Question: I have a FormView wired up to a LinqDataSource that I'd like to filter by query string. Basically, if an ID is passed in through the query string, I'd like to only show that record, otherwise if no ID is supplied just show them all. I have managed to get this to work using a couple different methods, however every time I try to save the data in the FormView I'm getting the exception: 'Operator '==' incompatible with operand types 'Int32?' and 'Object''.
The above exception is raised when I call 'FormView.UpdateItem(true)'. Here is how I filter the LinqDataSource:
'''
protected void ldsIncidents_Selecting(object sender, LinqDataSourceSelectEventArgs e)
{
if (!String.IsNullOrEmpty(Request.QueryString["id"]))
{
e.Result = db.Incidents.Where(i => i.Incident_Number == Convert.ToInt32(Request.QueryString["id"]));
}
}
'''
The exception is thrown when I call 'FormView.UpdateItem(true)'. As soon as I remove the code from the 'Selecting' event above, everything works as it should but I can no longer filter the data. I have also tried dynamically adding WhereParameters to the LinqDataSource, but the same thing happens. Does anybody know why this is happening or how to fix it? Here is my stack trace if it helps:
'''
Exception Type: System.Web.Query.Dynamic.ParseException
Message: Operator '==' incompatible with operand types 'Int32?' and 'Object'
Stack Trace:
at System.Web.Query.Dynamic.ExpressionParser.CheckAndPromoteOperands(Type signatures, String opName, Expression& left, Expression& right, Int32 errorPos)
at System.Web.Query.Dynamic.ExpressionParser.ParseComparison()
at System.Web.Query.Dynamic.ExpressionParser.ParseLogicalAnd()
at System.Web.Query.Dynamic.ExpressionParser.ParseLogicalOr()
at System.Web.Query.Dynamic.ExpressionParser.ParseExpression()
at System.Web.Query.Dynamic.ExpressionParser.Parse(Type resultType)
at System.Web.Query.Dynamic.DynamicExpression.ParseLambda(ParameterExpression[] parameters, Type resultType, String expression, Object[] values)
at System.Web.Query.Dynamic.DynamicExpression.ParseLambda(Type itType, Type resultType, String expression, Object[] values)
at System.Web.Query.Dynamic.DynamicQueryable.Where(IQueryable source, String predicate, Object[] values)
at System.Web.UI.WebControls.DynamicQueryableWrapper.Where(IQueryable source, String predicate, Object[] values)
at System.Web.UI.WebControls.QueryableDataSourceView.ExecuteQueryExpressions(IQueryable source, QueryContext context)
at System.Web.UI.WebControls.QueryableDataSourceView.ExecuteQuery(IQueryable source, QueryContext context)
at System.Web.UI.WebControls.LinqDataSourceView.ExecuteSelect(DataSourceSelectArguments arguments)
at System.Web.UI.DataSourceView.Select(DataSourceSelectArguments arguments, DataSourceViewSelectCallback callback)
at System.Web.UI.WebControls.DataBoundControl.PerformSelect()
at System.Web.UI.WebControls.BaseDataBoundControl.DataBind()
at System.Web.UI.WebControls.GridView.DataBind()
at System.Web.UI.WebControls.BaseDataBoundControl.EnsureDataBound()
at System.Web.UI.WebControls.CompositeDataBoundControl.CreateChildControls()
at System.Web.UI.Control.EnsureChildControls()
at System.Web.UI.WebControls.CompositeDataBoundControl.get_Controls()
at System.Web.UI.WebControls.DataBoundControlHelper.ExtractValuesFromBindableControls(IOrderedDictionary dictionary, Control container)
at System.Web.UI.WebControls.DataBoundControlHelper.ExtractValuesFromBindableControls(IOrderedDictionary dictionary, Control container)
at System.Web.UI.WebControls.DataBoundControlHelper.ExtractValuesFromBindableControls(IOrderedDictionary dictionary, Control container)
at System.Web.UI.WebControls.DataBoundControlHelper.ExtractValuesFromBindableControls(IOrderedDictionary dictionary, Control container)
at System.Web.UI.WebControls.DataBoundControlHelper.ExtractValuesFromBindableControls(IOrderedDictionary dictionary, Control container)
at System.Web.UI.WebControls.DataBoundControlHelper.ExtractValuesFromBindableControls(IOrderedDictionary dictionary, Control container)
at System.Web.UI.WebControls.DataBoundControlHelper.ExtractValuesFromBindableControls(IOrderedDictionary dictionary, Control container)
at System.Web.UI.WebControls.DataBoundControlHelper.ExtractValuesFromBindableControls(IOrderedDictionary dictionary, Control container)
at System.Web.UI.WebControls.FormView.ExtractRowValues(IOrderedDictionary fieldValues, Boolean includeKeys)
at System.Web.UI.WebControls.FormView.HandleUpdate(String commandArg, Boolean causesValidation)
at System.Web.UI.WebControls.FormView.UpdateItem(Boolean causesValidation)
at PRIDE.Pages.Incidents.View.btnSaveIncident_Click(Object sender, EventArgs e) in C:\Users\hopfnejo\Documents\Development Projects\PRIDE\PRIDE\Pages\Incidents\View.aspx.cs:line 317
'''
---
Here are the contents of the FormView's 'ItemUpdating' event:
'''
protected void fvIncident_ItemUpdating(object sender, FormViewUpdateEventArgs e)
{
TabContainer tc = fvIncident.FindControl("tcMain") as TabContainer;
e.NewValues["Division"] = (tc.Tabs[0].FindControl("cboDivision") as DropDownList).SelectedValue;
e.NewValues["Safety"] = (tc.Tabs[0].FindControl("chkSafety") as CheckBox).Checked;
e.NewValues["Quality"] = (tc.Tabs[0].FindControl("chkQuality") as CheckBox).Checked;
e.NewValues["Cost"] = (tc.Tabs[0].FindControl("chkCost") as CheckBox).Checked;
e.NewValues["Production"] = (tc.Tabs[0].FindControl("chkProduction") as CheckBox).Checked;
e.NewValues["Environment"] = (tc.Tabs[0].FindControl("chkEnvironment") as CheckBox).Checked;
e.NewValues["Department"] = (tc.Tabs[0].FindControl("cboDepartment") as DropDownList).SelectedValue;
e.NewValues["Area"] = (tc.Tabs[0].FindControl("cboArea") as DropDownList).SelectedValue;
e.NewValues["Initiated_By"] = (tc.Tabs[0].FindControl("txtInitiatedBy") as TextBox).Text;
e.NewValues["KRA_Notes"] = (tc.Tabs[0].FindControl("txtKRANotes") as TextBox).Text;
e.NewValues["Incident_type"] = (tc.Tabs[0].FindControl("cboIncidentType") as DropDownList).SelectedValue;
e.NewValues["Aspect_Affected"] = (tc.Tabs[0].FindControl("cboAspectAffected") as DropDownList).SelectedValue;
e.NewValues["Incident_Level"] = (tc.Tabs[1].FindControl("cboIncidentLevel") as DropDownList).SelectedValue;
e.NewValues["ADM_Testing_Within_Guidelines"] = (tc.Tabs[1].FindControl("chkADMTestingWithinGuidelines") as CheckBox).Checked;
e.NewValues["ADM_Testing_Required"] = (tc.Tabs[1].FindControl("chkADMTestingRequired") as CheckBox).Checked;
e.NewValues["Number_Of_People_Involved"] = (tc.Tabs[1].FindControl("txtNumPeopleInvolved") as TextBox).Text;
e.NewValues["Mill_State"] = (tc.Tabs[2].FindControl("cboMillState") as DropDownList).SelectedValue;
e.NewValues["Area_Downtime"] = (tc.Tabs[2].FindControl("txtDowntime") as TextBox).Text;
e.NewValues["Production_Amount_Lost"] = (tc.Tabs[2].FindControl("txtProductionAmountLost") as TextBox).Text;
e.NewValues["Production_Actual_or_Estimate"] = (tc.Tabs[2].FindControl("cboProductionActualOrEstimate") as DropDownList).SelectedValue;
e.NewValues["Production_Units"] = (tc.Tabs[2].FindControl("cboProductionUnits") as DropDownList).SelectedValue;
e.NewValues["Environmental_Impact"] = (tc.Tabs[3].FindControl("txtEnvironmentalImpact") as TextBox).Text;
e.NewValues["Environmental_Specialist_Notified"] = (tc.Tabs[3].FindControl("cboEnvironmentalSpecialistNotified") as DropDownList).SelectedValue;
e.NewValues["Environmental_Incident_Reportable_to_Government"] = (tc.Tabs[3].FindControl("cboEnvironmentalIncidentReportableToGovernment") as DropDownList).SelectedValue;
e.NewValues["Environmental_Governement_Agency_Involved"] = (tc.Tabs[3].FindControl("txtGovernmentAgencyInvolved") as TextBox).Text;
if (String.IsNullOrEmpty((tc.Tabs[3].FindControl("txtDateReported") as TextBox).Text))
e.NewValues["Environmental_Date_Reported"] = null;
else
e.NewValues["Environmental_Date_Reported"] = (tc.Tabs[3].FindControl("txtDateReported") as TextBox).Text;
e.NewValues["Environmental_Action_Taken"] = (tc.Tabs[3].FindControl("txtEnforcementActionTaken") as TextBox).Text;
e.NewValues["Environmental_Reference_Number"] = (tc.Tabs[3].FindControl("txtReferenceNumber") as TextBox).Text;
e.NewValues["Procedures"] = (tc.Tabs[4].FindControl("txtProceduresAffected") as TextBox).Text;
e.NewValues["Referances"] = (tc.Tabs[4].FindControl("txtReferences") as TextBox).Text;
e.NewValues["Reviewed_By__BUL_"] = (tc.Tabs[8].FindControl("txtReviewedByBUL") as TextBox).Text;
if (String.IsNullOrEmpty((tc.Tabs[8].FindControl("txtSignOffDateBUL") as TextBox).Text))
e.NewValues["Sign_Off_Date__BUL_"] = null;
else
e.NewValues["Sign_Off_Date__BUL_"] = (tc.Tabs[8].FindControl("txtSignOffDateBUL") as TextBox).Text;
if (String.IsNullOrEmpty((tc.Tabs[8].FindControl("txtPlannedReviewDate") as TextBox).Text))
e.NewValues["Planned_Review_Date"] = null;
else
e.NewValues["Planned_Review_Date"] = (tc.Tabs[8].FindControl("txtPlannedReviewDate") as TextBox).Text;
if (String.IsNullOrEmpty((tc.Tabs[8].FindControl("txtPlannedCompletionDate") as TextBox).Text))
e.NewValues["Planned_Completion_Date"] = null;
else
e.NewValues["Planned_Completion_Date"] = (tc.Tabs[8].FindControl("txtPlannedCompletionDate") as TextBox).Text;
e.NewValues["Signed_Off_By__BGL_"] = (tc.Tabs[8].FindControl("txtSignedOffByBGL") as TextBox).Text;
if (String.IsNullOrEmpty((tc.Tabs[8].FindControl("txtSignOffDateBGL") as TextBox).Text))
e.NewValues["Sign_Off_Date__BGL_"] = null;
else
e.NewValues["Sign_Off_Date__BGL_"] = (tc.Tabs[8].FindControl("txtSignOffDateBGL") as TextBox).Text;
if (String.IsNullOrEmpty((tc.Tabs[8].FindControl("txtActualReviewDate") as TextBox).Text))
e.NewValues["Actual_Review_Date"] = null;
else
e.NewValues["Actual_Review_Date"] = (tc.Tabs[8].FindControl("txtActualReviewDate") as TextBox).Text;
if (String.IsNullOrEmpty((tc.Tabs[8].FindControl("txtActualCompletionDate") as TextBox).Text))
e.NewValues["Actual_Completion_Date"] = null;
else
e.NewValues["Actual_Completion_Date"] = (tc.Tabs[8].FindControl("txtActualCompletionDate") as TextBox).Text;
e.NewValues["Signed_Off_By__Mill_Manager_"] = (tc.Tabs[8].FindControl("txtSignedOffByMillManager") as TextBox).Text;
if (String.IsNullOrEmpty((tc.Tabs[8].FindControl("txtSignOffDateMillManager") as TextBox).Text))
e.NewValues["Sign_Off_Date__Mill_Manager_"] = null;
else
e.NewValues["Sign_Off_Date__Mill_Manager_"] = (tc.Tabs[8].FindControl("txtSignOffDateMillManager") as TextBox).Text;
}
'''
I have tried setting breakpoints in the only events I have handlers for related to the LinqDataSource and FormView, and none of the events are fired before the exception occurs. The events are:
- 'LinqDataSource_Selecting'- 'FormView_ItemUpdating'- 'FormView_DataBound'
None of my breakpoints are reached after clicking the Save button. It blows up here, not very useful:

Here is my FormView declaration:
'''
<asp:FormView ID="fvIncident" runat="server" DefaultMode="Edit"
DataSourceID="ldsIncidents" DataKeyNames="Incident_Number"
AllowPaging="True" CssClass="full" ondatabound="fvIncident_DataBound"
onitemupdating="fvIncident_ItemUpdating">
'''
And my LinqDataSource declaration:
'''
<asp:LinqDataSource ID="ldsIncidents" runat="server"
ContextTypeName="PRIDE.PRIDEDataContext" EnableUpdate="True" EntityTypeName=""
TableName="Incidents" OrderBy="Incident_Number DESC"
onselecting="ldsIncidents_Selecting">
</asp:LinqDataSource>
'''
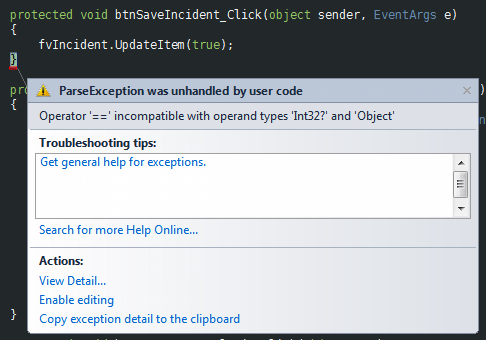
Answer: Well, believe it or not this was solved by implementing the fix from <URL>. Microsoft desperately needs to fix this. I changed the pager settings to show only at the bottom of the FormView and poof quit complaining.